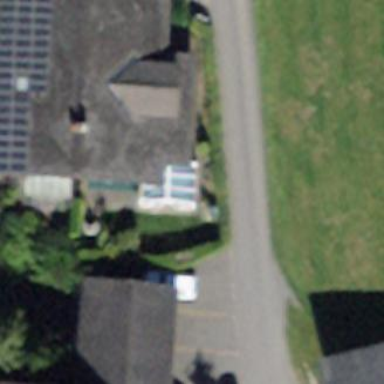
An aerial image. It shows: Residential building.